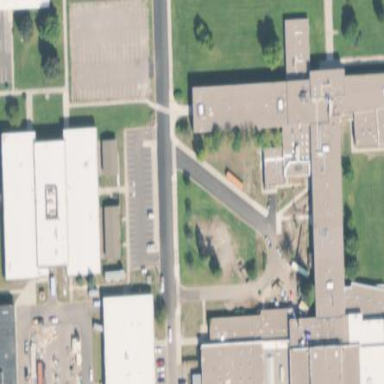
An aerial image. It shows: School building.